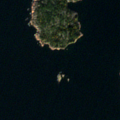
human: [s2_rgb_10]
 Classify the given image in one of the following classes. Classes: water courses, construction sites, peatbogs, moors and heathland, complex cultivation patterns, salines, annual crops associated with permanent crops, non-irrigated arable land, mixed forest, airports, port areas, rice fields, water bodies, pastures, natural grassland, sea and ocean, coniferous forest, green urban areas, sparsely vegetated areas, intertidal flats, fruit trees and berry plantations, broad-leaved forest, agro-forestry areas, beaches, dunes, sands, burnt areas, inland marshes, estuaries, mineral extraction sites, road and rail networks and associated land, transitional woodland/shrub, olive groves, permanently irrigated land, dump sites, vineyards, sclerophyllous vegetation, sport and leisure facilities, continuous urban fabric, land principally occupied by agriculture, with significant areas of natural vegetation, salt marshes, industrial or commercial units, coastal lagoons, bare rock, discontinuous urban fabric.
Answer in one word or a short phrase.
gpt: coniferous forest, mixed forest, sea and ocean